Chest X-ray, PA view. Patient: 51 years old, sex F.
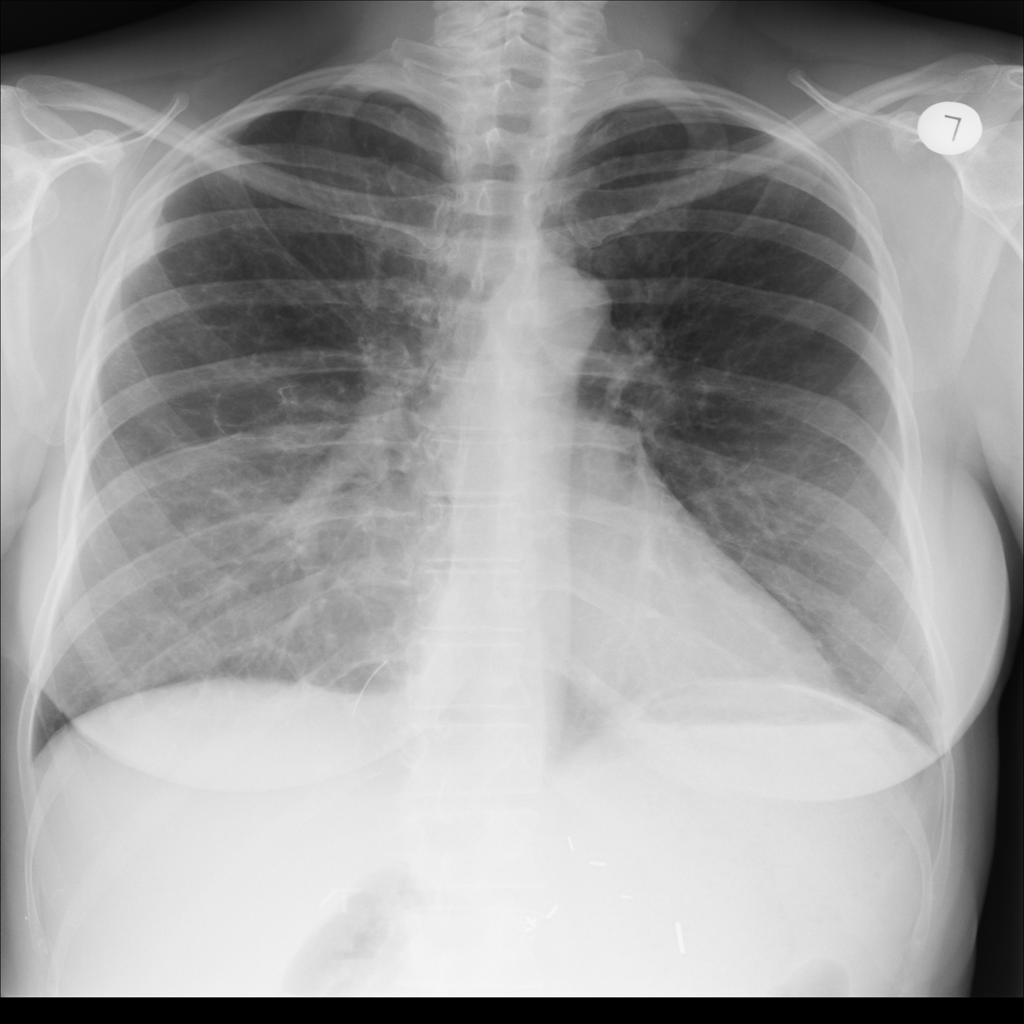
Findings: No Finding